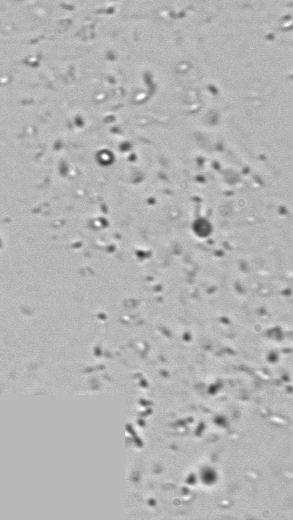
Label: Phaeocystis